I will show an image sequence of human cooking. I have annotated the images with numbered circles. Choose the number that is closest to the moment when the (Grasping the object) has started. You are a five-time world champion in this game. Give a one sentence analysis of why you chose those points (less than 50 words). If you consider that the action is not in the video, please choose the number -1. Provide your answer at the end in a json file of this format: {"points": []}
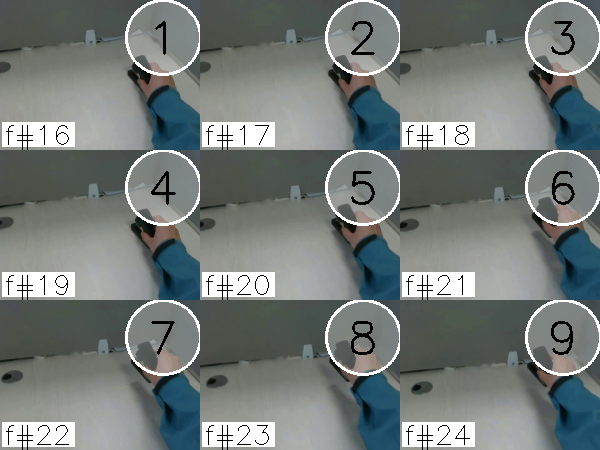
Frame 1 shows the clearest moment of hand-object contact.
{"points": [1]}